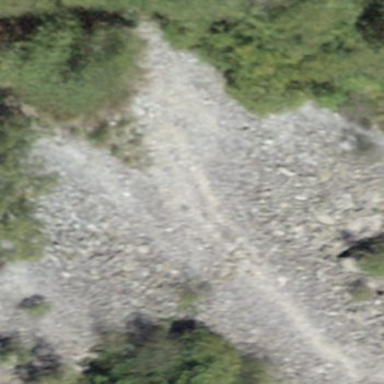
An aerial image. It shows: Scree landscape.